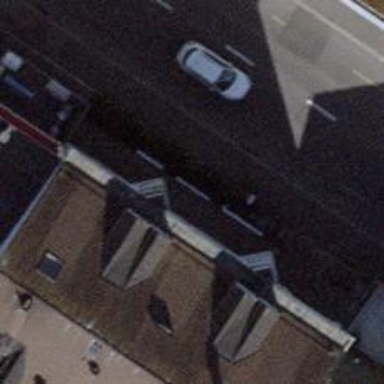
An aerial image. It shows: Restaurant.